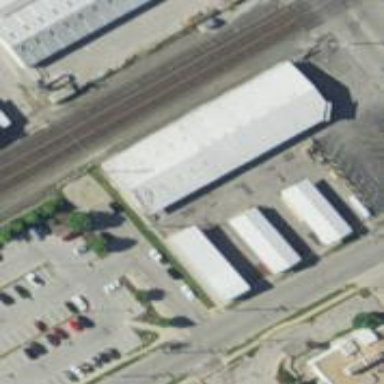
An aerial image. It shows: Warehouse that specializes in lumber trade.